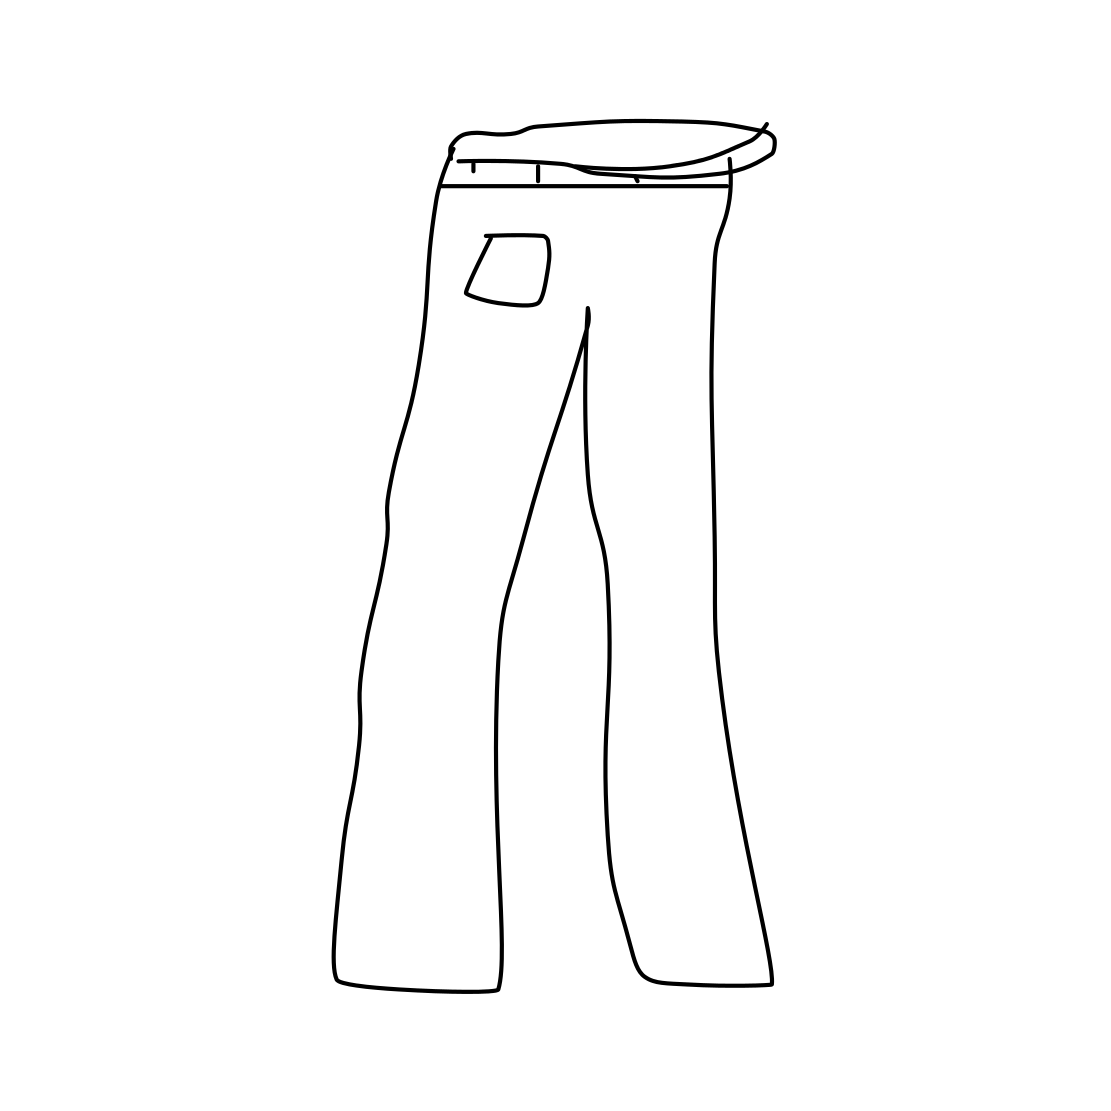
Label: trousers